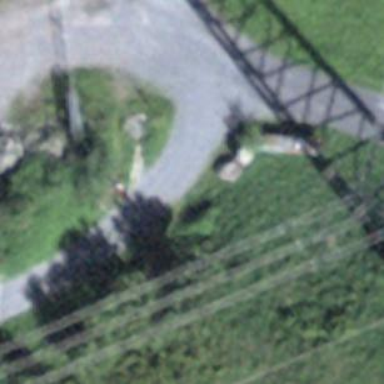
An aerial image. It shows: Swing gate barrier.